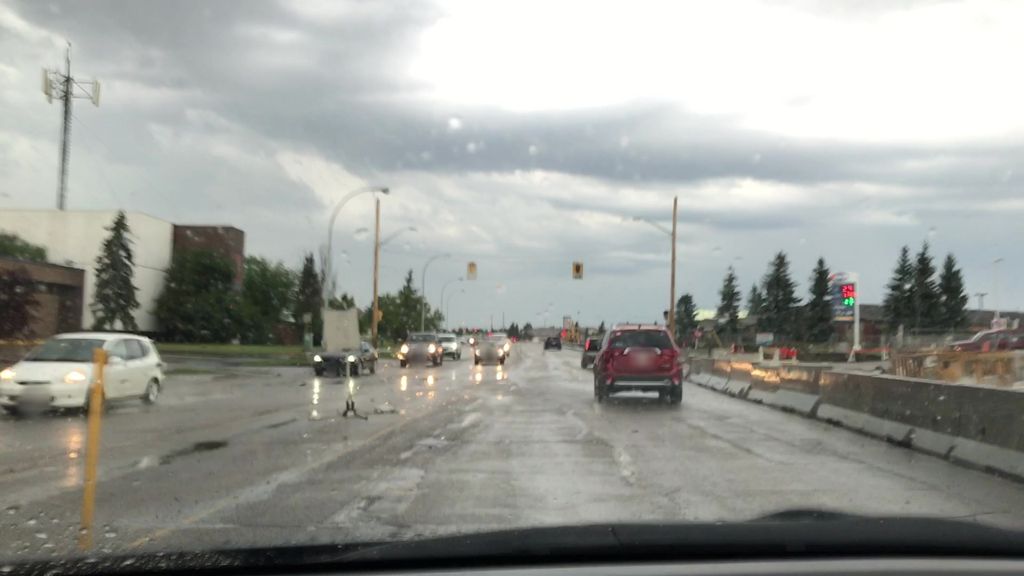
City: edmonton